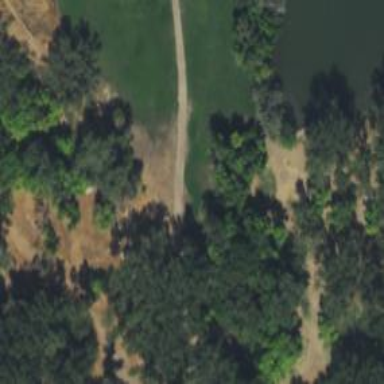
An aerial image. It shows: Disc golf basket.